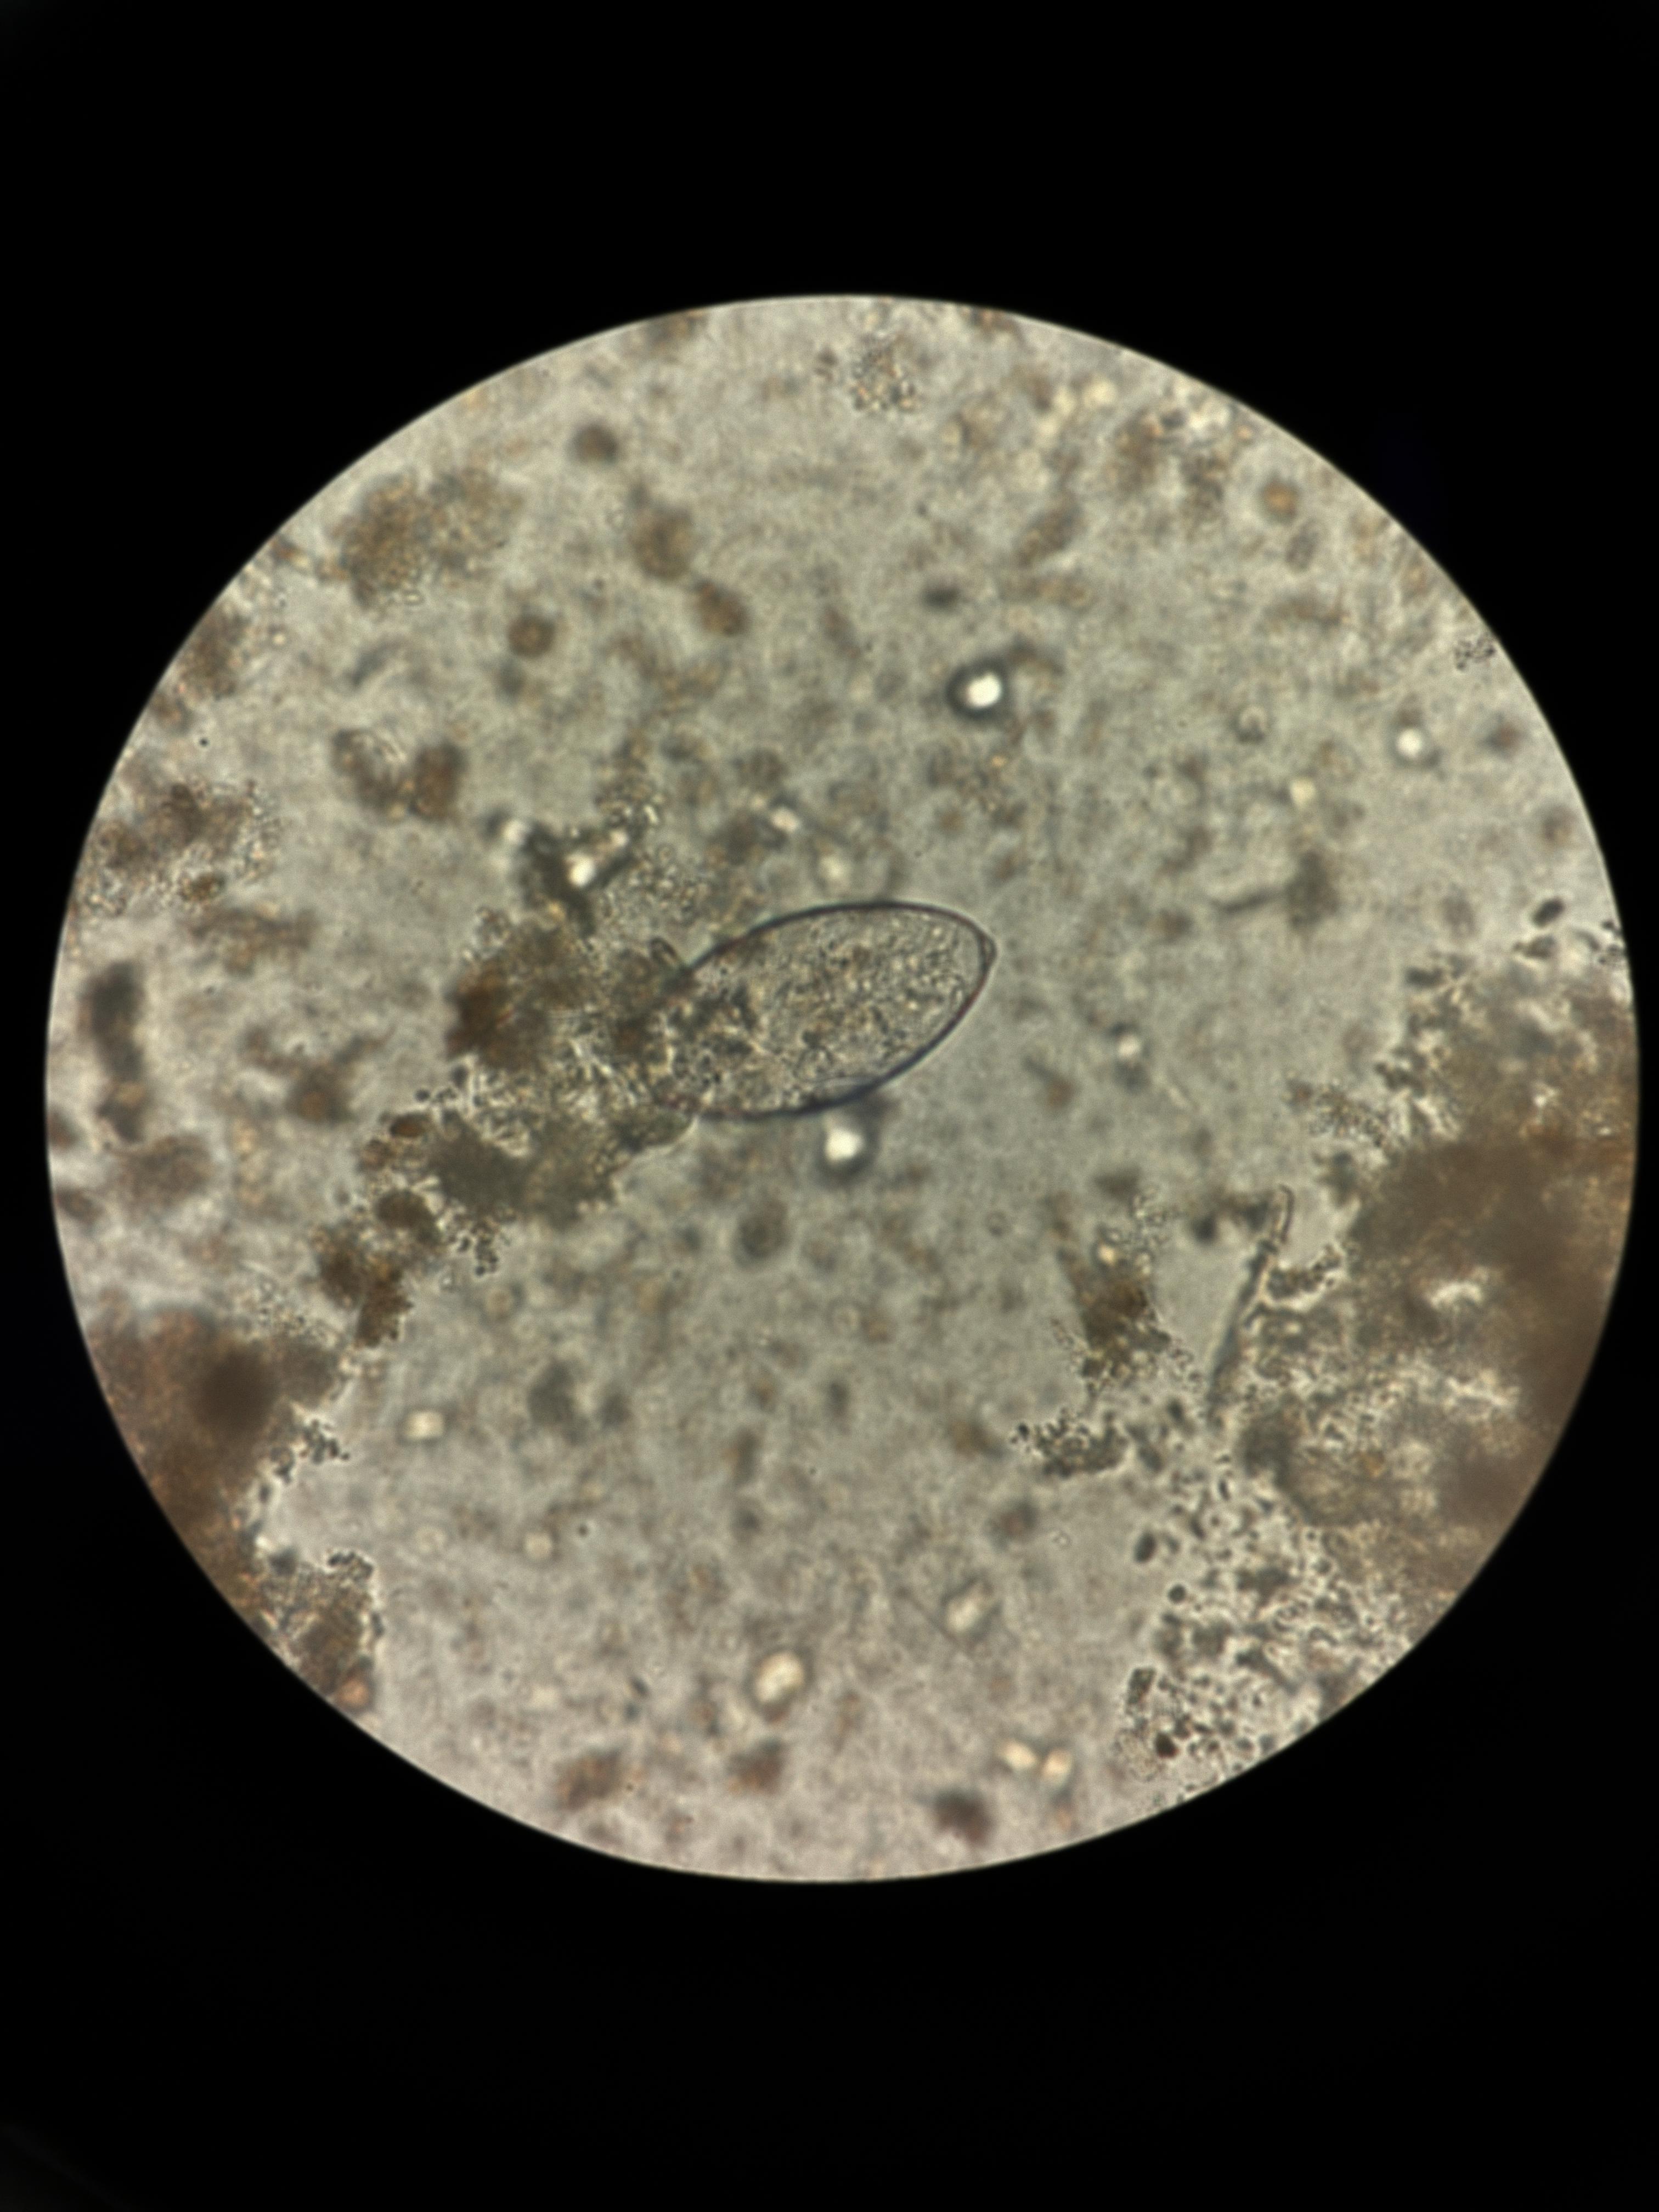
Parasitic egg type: Fasciolopsis buski